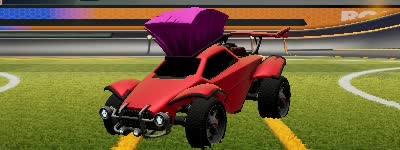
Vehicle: octane